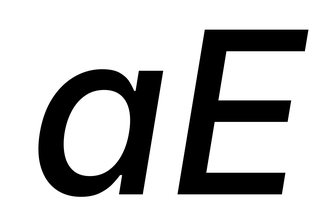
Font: Inter-Italic_Medium_Italic